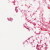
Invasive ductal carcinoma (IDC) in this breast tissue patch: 0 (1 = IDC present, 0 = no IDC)